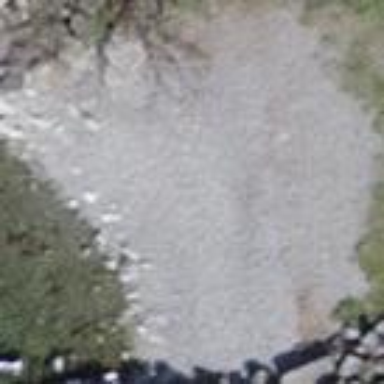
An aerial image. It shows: Picturesque beach with pebblestone surface.